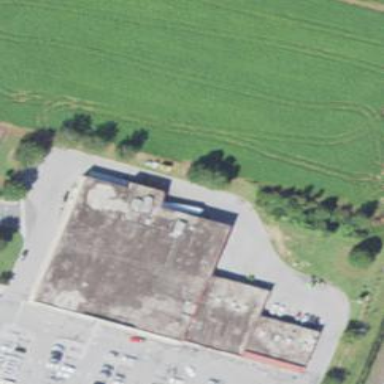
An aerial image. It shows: Retail building.